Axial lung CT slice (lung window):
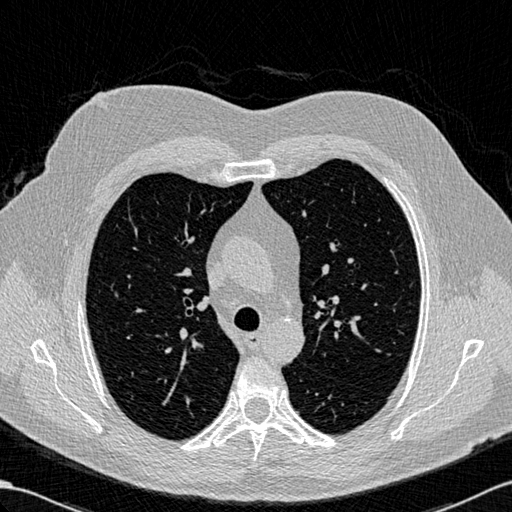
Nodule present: no